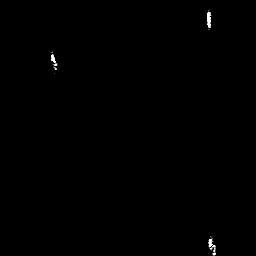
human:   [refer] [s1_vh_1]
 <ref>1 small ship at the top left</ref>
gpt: <box>[[19, 19, 23, 28, 0]]</box>